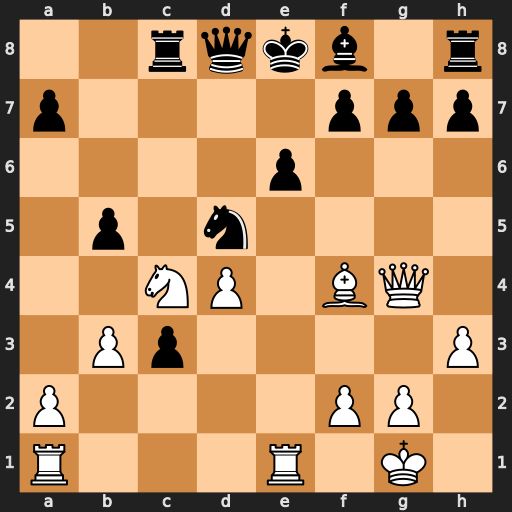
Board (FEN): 2rqkb1r/p4ppp/4p3/1p1n4/2NP1BQ1/1Pp4P/P4PP1/R3R1K1
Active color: w
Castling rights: k
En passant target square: -
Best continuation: Rxe6+ fxe6 Qxe6+ Be7 Nd6+ Qxd6 Bxd6